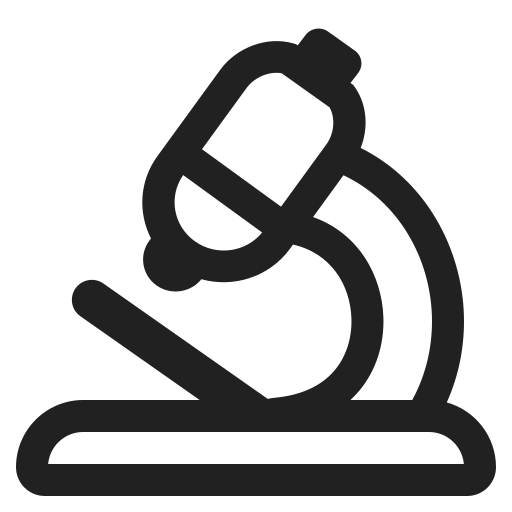
microscope high contrast